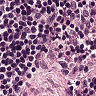
Metastatic tissue present: no